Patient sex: M
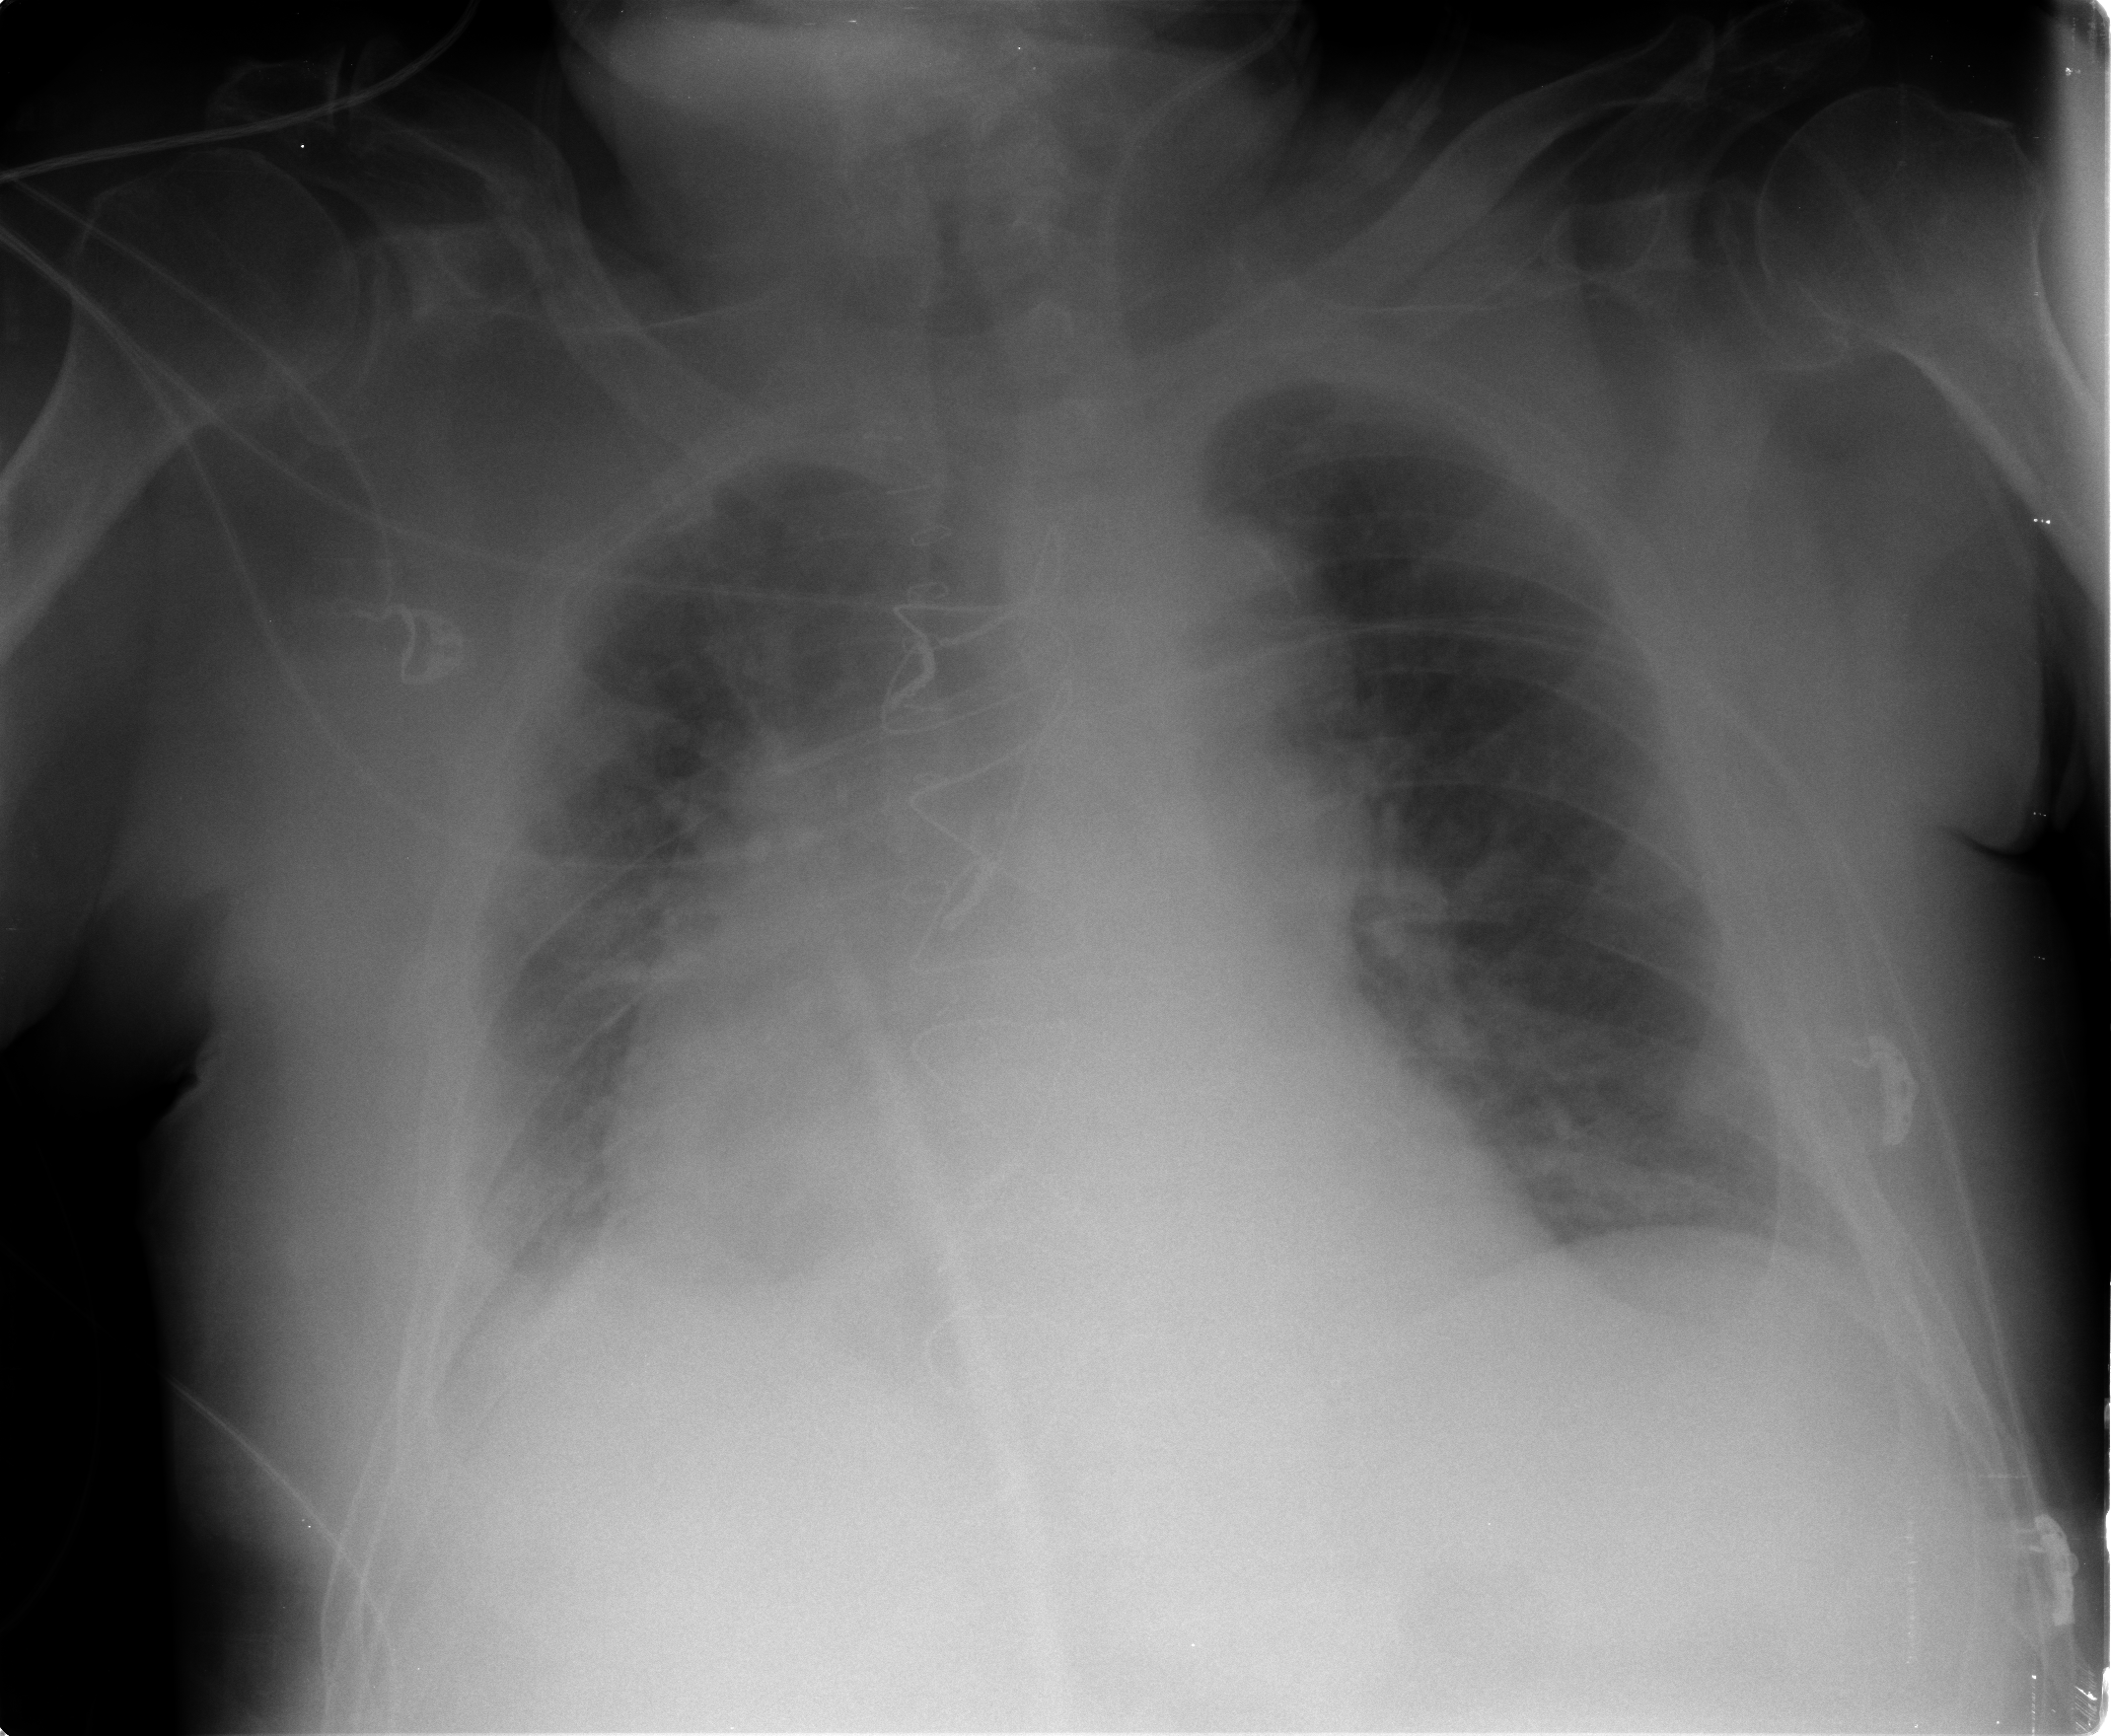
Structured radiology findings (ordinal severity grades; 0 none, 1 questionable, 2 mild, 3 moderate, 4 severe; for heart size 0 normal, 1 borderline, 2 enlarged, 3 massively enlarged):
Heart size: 3
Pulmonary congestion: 2
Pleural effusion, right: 2
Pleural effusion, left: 0
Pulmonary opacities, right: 0
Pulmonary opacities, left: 0
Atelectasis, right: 2
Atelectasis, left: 2